Question: How does one outline a graphicspath using GDI+? For example, I add two intersecting rectangles to a GraphicsPath. I want to draw the outline of this resulting graphicspath only.
Note that I don't want to fill the area, I just want to draw the outline.
Example:

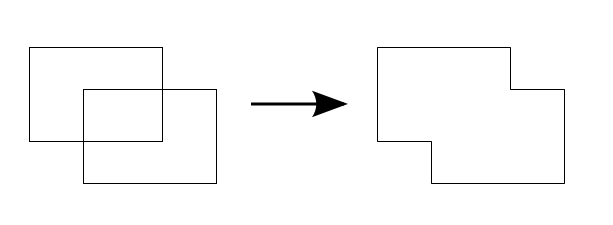
Answer: There is no managed way to do the outline. However, GDI+ does have an function called GdipWindingModeOutline that can do exactly this.
<URL>
This code does the trick:
'''
// Declaration required for interop
[DllImport(@"gdiplus.dll")]
public static extern int GdipWindingModeOutline( HandleRef path, IntPtr matrix, float flatness );
void someControl_Paint(object sender, PaintEventArgs e)
{
// Create a path and add some rectangles to it
GraphicsPath path = new GraphicsPath();
path.AddRectangles(rectangles.ToArray());
// Create a handle that the unmanaged code requires. nativePath private unfortunately
HandleRef handle = new HandleRef(path, (IntPtr)path.GetType().GetField("nativePath", BindingFlags.NonPublic | BindingFlags.Instance).GetValue(path));
// Change path so it only contains the outline
GdipWindingModeOutline(handle, IntPtr.Zero, 0.25F);
using (Pen outlinePen = new Pen(Color.FromArgb(255, Color.Red), 2))
{
g.DrawPath(outlinePen, path);
}
}
'''